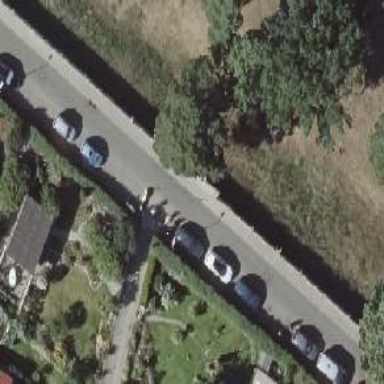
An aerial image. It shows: Footway along the road.